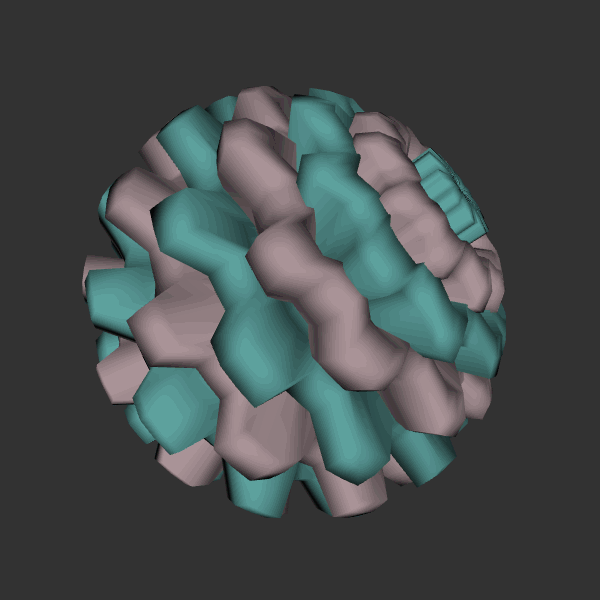
Background: dark